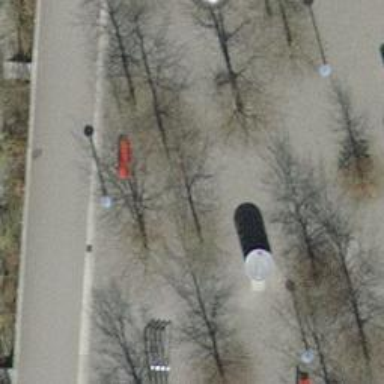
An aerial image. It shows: Urban tree of the genus Fagus with broadleaved leaves.